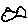
Label: fish